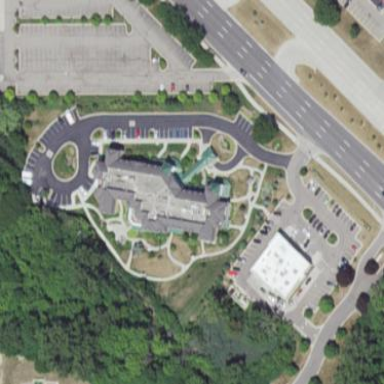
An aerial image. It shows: Nursing home building.